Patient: sex M, age 81
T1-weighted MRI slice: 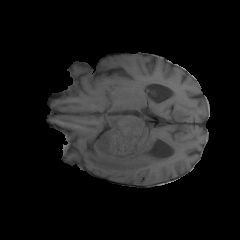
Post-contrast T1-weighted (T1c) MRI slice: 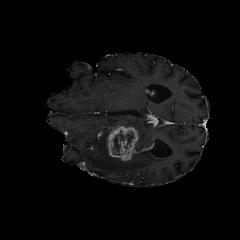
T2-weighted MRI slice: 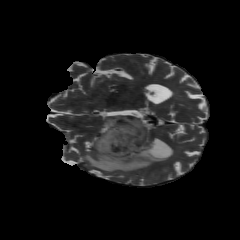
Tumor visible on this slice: yes
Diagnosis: Glioblastoma, IDH-wildtype
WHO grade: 4